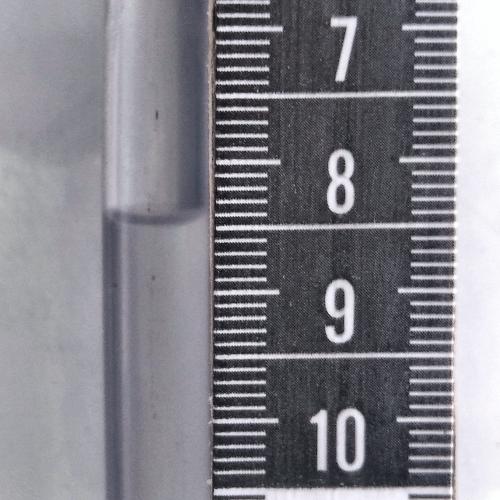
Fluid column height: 8.4 cm